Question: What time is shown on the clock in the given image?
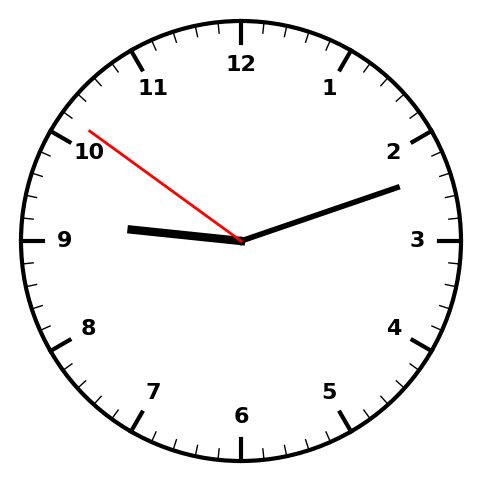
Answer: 09:11:51